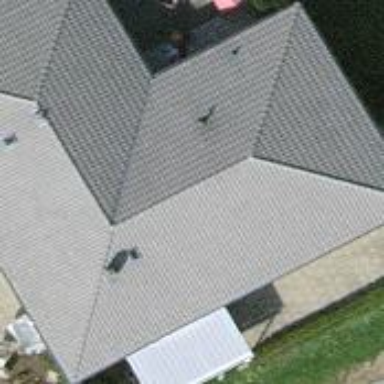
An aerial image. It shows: View of roof with edges.